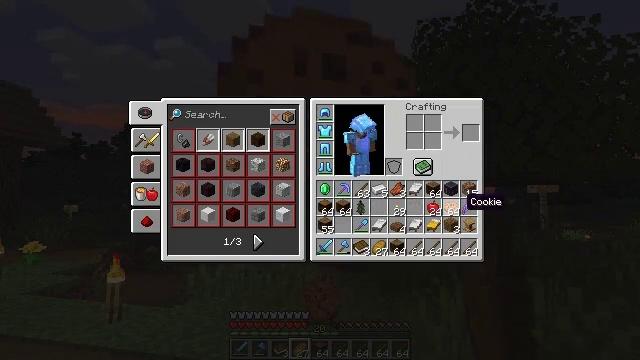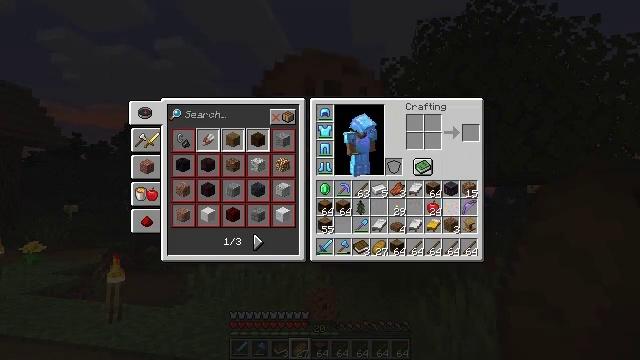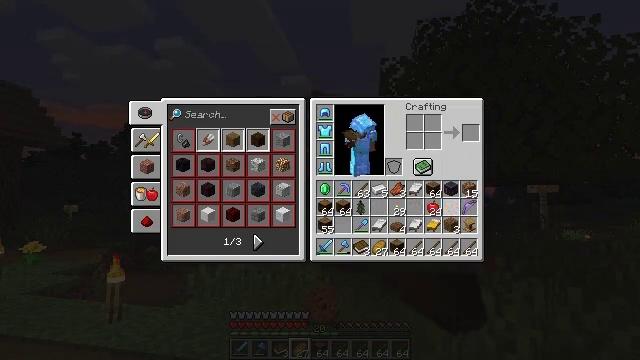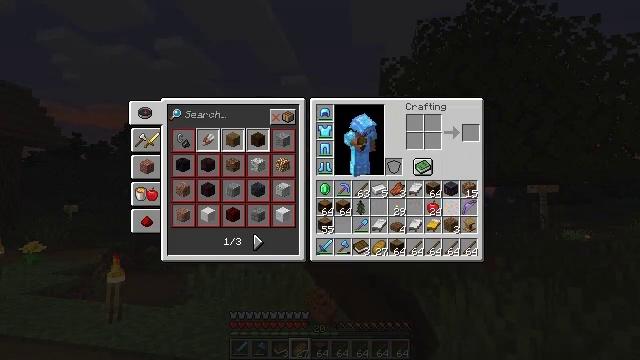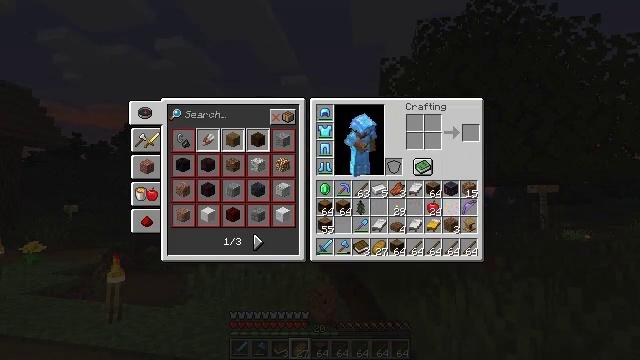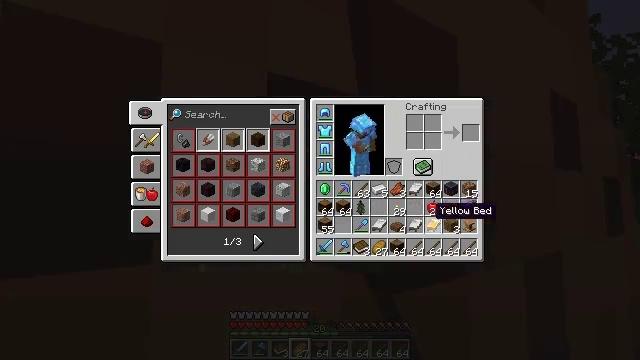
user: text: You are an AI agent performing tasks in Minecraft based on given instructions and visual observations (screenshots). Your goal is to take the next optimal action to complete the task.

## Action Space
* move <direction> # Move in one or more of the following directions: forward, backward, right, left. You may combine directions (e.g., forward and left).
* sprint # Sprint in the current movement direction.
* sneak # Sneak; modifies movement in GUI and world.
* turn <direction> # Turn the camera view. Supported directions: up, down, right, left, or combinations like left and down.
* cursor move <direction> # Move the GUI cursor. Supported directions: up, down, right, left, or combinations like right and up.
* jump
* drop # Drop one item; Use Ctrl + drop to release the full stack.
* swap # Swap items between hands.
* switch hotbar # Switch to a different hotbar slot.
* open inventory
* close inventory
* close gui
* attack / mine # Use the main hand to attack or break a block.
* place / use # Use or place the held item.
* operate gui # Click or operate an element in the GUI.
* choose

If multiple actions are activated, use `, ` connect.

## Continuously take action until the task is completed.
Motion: motion action
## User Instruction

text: Remove a cookie from the inventory.
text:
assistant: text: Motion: sprint, drop
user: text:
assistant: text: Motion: sprint, drop
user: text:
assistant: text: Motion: sprint, drop
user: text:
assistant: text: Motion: sprint
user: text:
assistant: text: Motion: sprint, cursor move left and down
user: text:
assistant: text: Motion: sprint